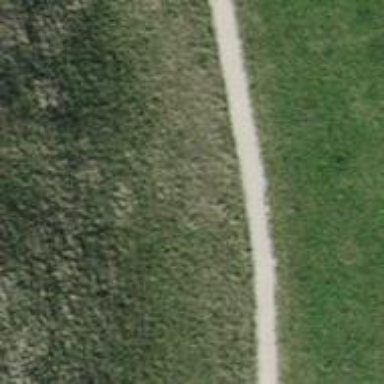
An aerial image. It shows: Gravel path with excellent trail visibility.